Interaction volume radius: 10 \u00c5
Interaction volume height: 15 \u00c5
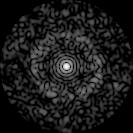
Disorder parameter: 0.8016